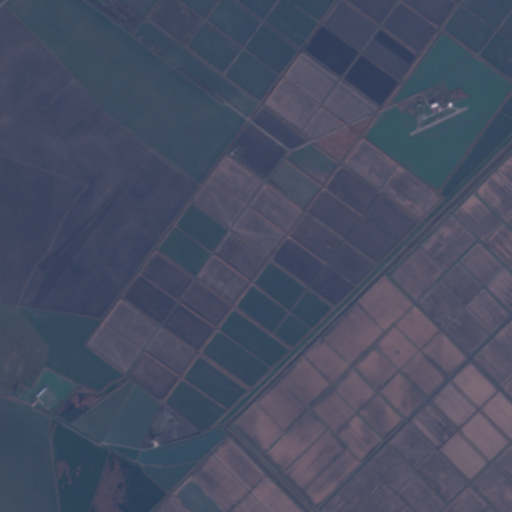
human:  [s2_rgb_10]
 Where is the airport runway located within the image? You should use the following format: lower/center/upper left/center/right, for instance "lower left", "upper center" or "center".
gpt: The airport runway is located in the upper right of the image.
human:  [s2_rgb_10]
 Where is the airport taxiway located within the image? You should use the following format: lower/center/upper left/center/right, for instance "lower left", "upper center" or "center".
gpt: The airport taxiway is located in the upper right of the image.
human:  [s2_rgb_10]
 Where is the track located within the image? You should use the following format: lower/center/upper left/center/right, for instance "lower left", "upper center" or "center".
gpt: There is no track in the image.